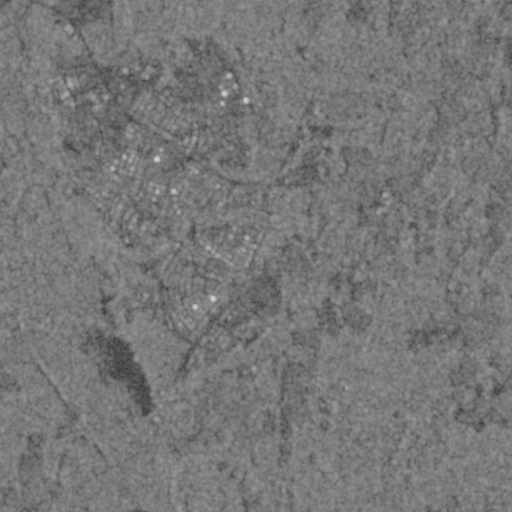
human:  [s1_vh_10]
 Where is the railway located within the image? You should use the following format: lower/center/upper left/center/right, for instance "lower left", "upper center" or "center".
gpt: The railway is located in the upper left of the image.
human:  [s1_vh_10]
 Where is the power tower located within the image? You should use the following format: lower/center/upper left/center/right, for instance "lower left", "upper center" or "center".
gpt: There is no power tower in the image.

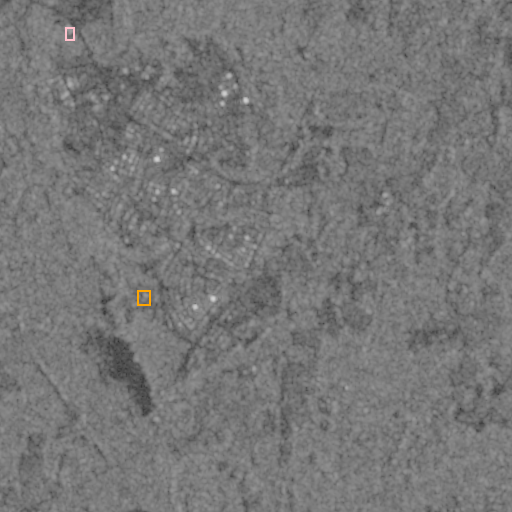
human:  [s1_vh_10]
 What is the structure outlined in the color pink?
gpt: The structure outlined in pink is a parking lot.
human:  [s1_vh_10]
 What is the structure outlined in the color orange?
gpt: The structure outlined in orange is a building.
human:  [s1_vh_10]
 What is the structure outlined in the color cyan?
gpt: There is no cyan outline.